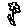
Label: flower